Here is a 2-D grayscale rendering of raw bearing vibration samples (signal-to-image). Diagnose the bearing from this image, choosing from: normal, inner_race, outer_race, ball.
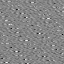
Answer: outer_race